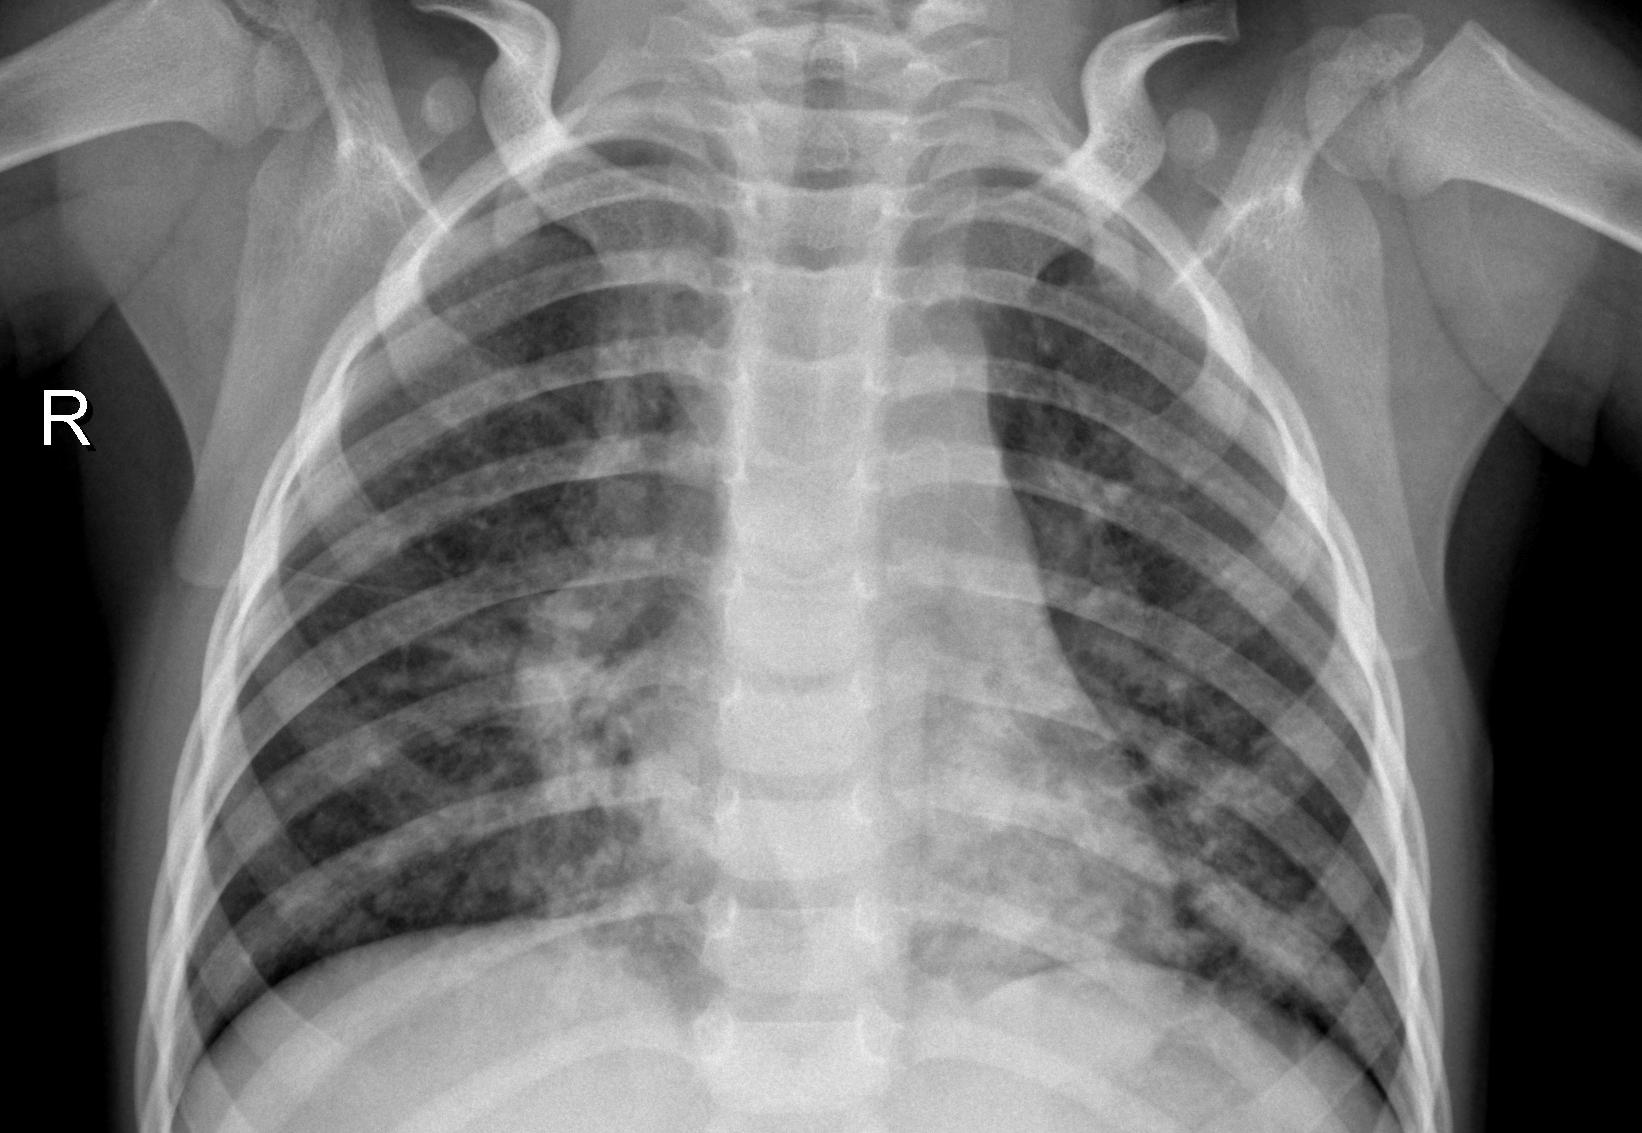
Diagnosis: PNEUMONIA